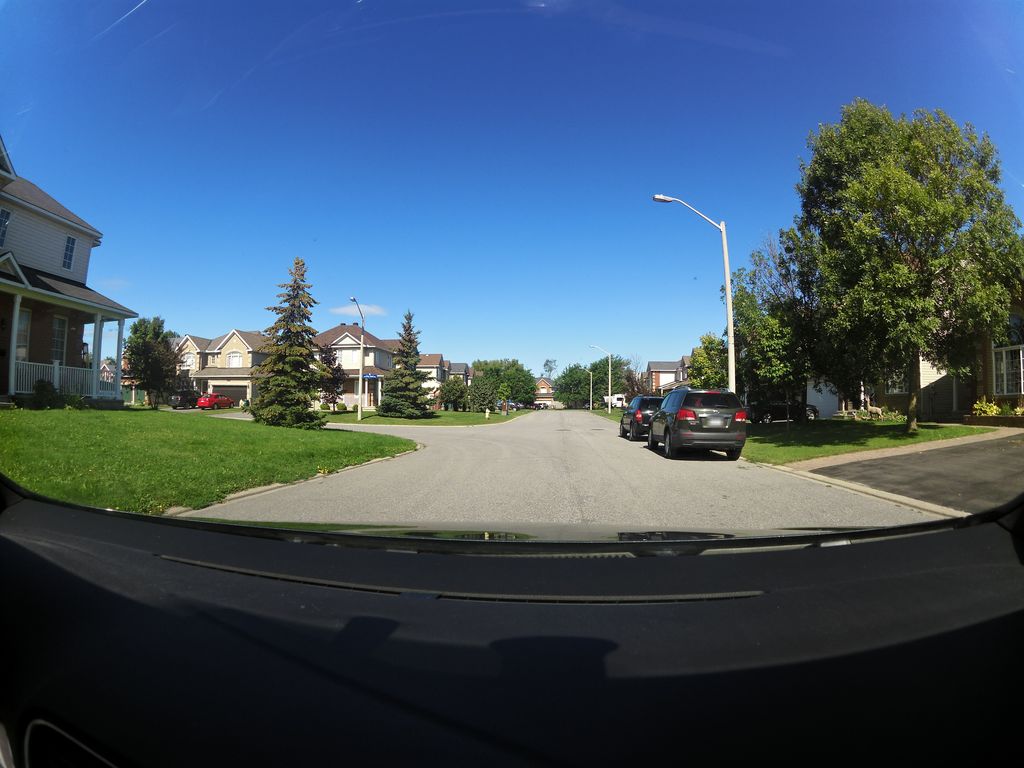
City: ottawa-gatineau